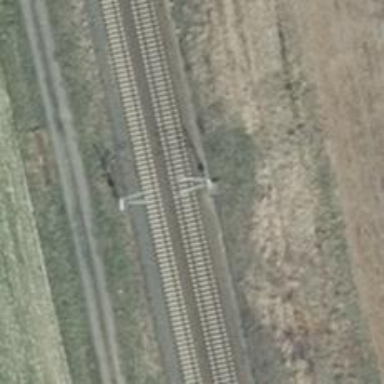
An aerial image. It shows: Railway with electrified contact lines.